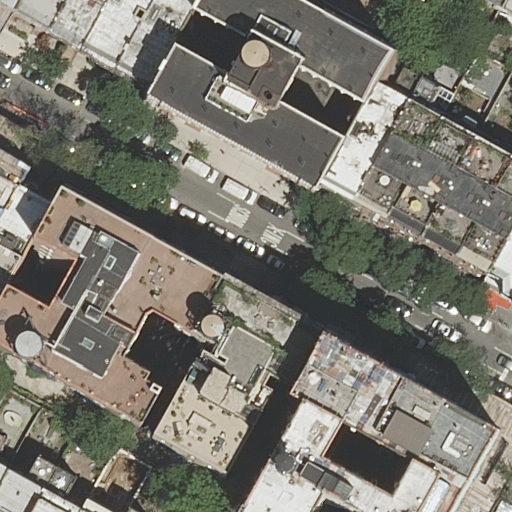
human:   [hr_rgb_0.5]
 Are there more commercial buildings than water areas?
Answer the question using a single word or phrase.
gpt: no

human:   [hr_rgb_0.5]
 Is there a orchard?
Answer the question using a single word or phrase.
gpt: no

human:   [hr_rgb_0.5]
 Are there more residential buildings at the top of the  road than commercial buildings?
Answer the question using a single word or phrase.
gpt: yes

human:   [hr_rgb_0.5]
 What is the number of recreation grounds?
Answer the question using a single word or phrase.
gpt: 0

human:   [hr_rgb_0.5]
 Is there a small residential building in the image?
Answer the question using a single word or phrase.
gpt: yes

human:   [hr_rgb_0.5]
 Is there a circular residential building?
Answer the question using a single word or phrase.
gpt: no

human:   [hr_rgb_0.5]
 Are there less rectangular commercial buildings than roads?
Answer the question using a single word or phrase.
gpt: yes

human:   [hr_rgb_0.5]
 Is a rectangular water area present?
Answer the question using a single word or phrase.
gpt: no

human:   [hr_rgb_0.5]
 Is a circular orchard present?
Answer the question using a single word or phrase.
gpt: no

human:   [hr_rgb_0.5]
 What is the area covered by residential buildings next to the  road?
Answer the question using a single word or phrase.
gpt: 5137m2

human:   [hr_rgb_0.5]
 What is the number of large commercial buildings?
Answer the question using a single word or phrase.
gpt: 0

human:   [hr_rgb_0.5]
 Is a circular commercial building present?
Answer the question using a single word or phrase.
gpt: no

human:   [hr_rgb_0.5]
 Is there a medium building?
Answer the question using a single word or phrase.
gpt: yes

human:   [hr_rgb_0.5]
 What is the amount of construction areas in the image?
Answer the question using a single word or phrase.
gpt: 0

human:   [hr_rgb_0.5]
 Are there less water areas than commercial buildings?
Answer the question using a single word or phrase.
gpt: no

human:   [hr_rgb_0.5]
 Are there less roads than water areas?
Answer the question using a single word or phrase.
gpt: no

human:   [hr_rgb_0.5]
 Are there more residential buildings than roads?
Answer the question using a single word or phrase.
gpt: yes

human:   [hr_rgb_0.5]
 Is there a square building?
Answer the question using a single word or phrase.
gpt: no

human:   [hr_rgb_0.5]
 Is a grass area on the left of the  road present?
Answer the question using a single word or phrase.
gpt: no

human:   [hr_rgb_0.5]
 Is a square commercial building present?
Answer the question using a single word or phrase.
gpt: no

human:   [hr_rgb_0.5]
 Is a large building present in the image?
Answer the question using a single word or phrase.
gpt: yes

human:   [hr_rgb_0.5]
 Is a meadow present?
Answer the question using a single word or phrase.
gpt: no

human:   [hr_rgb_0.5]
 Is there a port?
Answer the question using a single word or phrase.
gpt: no

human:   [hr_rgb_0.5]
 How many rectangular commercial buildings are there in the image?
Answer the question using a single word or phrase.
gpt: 0

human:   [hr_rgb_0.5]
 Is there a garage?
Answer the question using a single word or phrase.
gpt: no

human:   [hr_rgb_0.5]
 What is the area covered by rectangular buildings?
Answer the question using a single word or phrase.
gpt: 1171m2

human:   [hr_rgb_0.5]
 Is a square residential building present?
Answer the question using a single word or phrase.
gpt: no

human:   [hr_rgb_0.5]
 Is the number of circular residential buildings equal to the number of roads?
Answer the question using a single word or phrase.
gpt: no

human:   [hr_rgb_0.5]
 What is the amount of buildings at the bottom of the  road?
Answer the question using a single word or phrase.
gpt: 9

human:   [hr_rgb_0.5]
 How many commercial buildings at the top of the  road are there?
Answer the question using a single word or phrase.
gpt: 0

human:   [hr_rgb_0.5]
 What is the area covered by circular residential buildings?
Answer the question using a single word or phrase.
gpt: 0m2

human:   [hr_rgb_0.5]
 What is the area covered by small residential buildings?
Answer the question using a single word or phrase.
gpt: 338m2

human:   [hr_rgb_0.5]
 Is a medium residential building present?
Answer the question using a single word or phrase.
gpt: yes

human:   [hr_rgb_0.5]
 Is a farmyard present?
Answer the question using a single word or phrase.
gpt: no

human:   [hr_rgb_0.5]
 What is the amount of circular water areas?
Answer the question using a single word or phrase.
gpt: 0

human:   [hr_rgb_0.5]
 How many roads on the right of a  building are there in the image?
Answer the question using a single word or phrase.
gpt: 0